Field crop: maize
Growth stage: 2
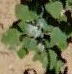
Species: chenopodium